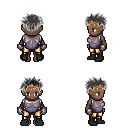
a pixel art fantasy rpg character, female body template, human, dark skin, steel chest armor, gold greaves, gray bedhead hairstyle, bronze tiara, metal gloves, black shoes, four views (front, back, left, right), 2x2 character sprite sheet, small pixel art, hard edges, no anti-aliasing